Field crop: maize
Growth stage: 1
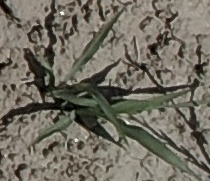
Species: sorghum